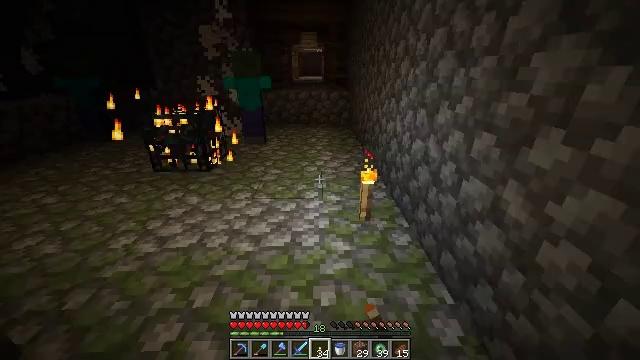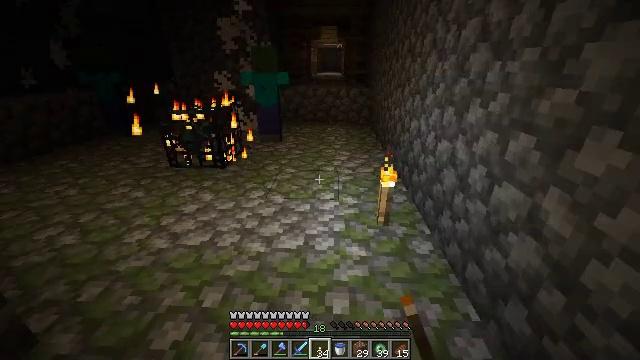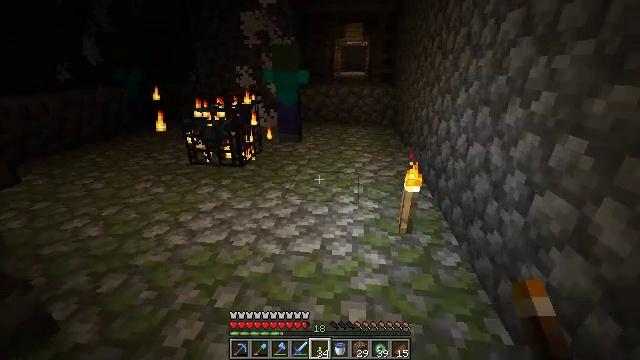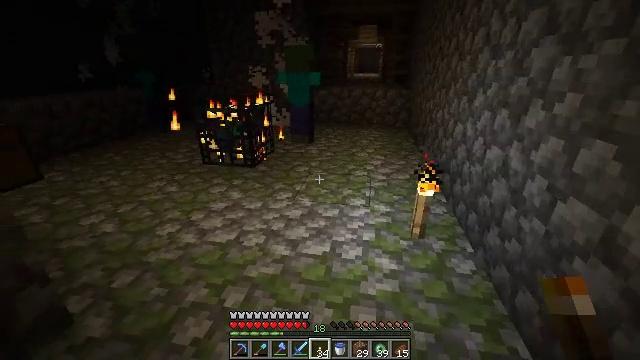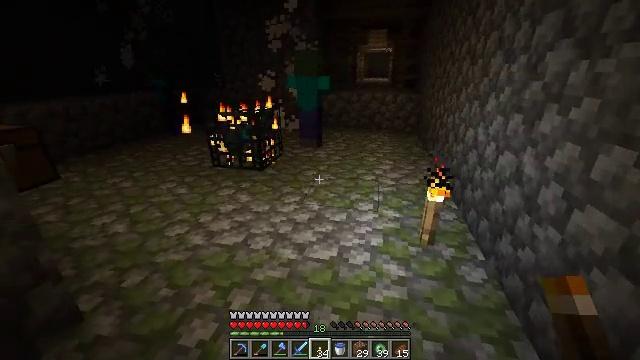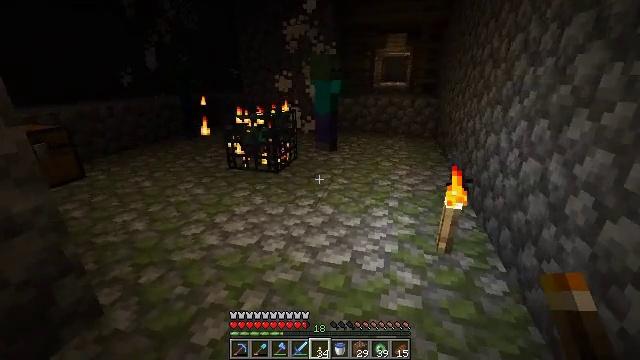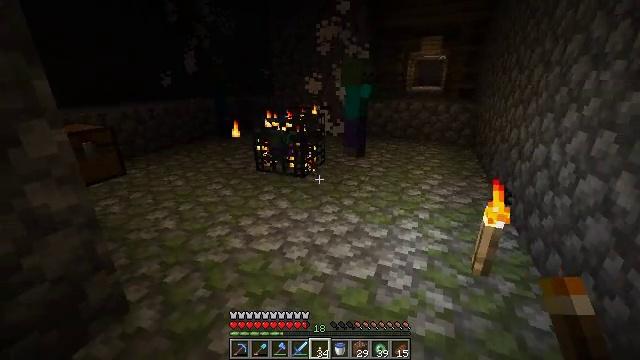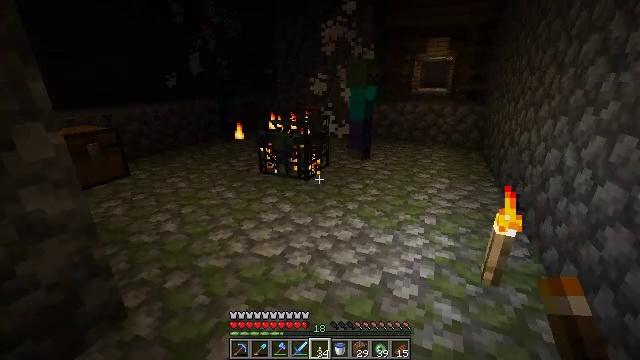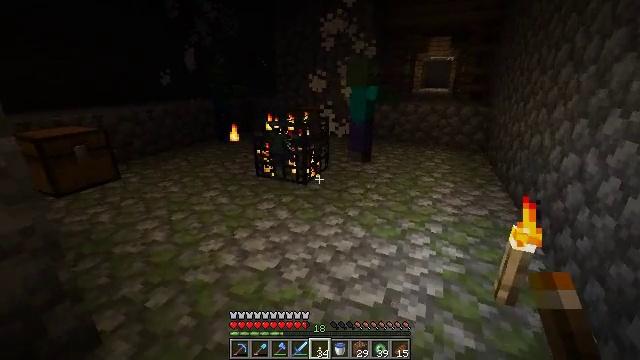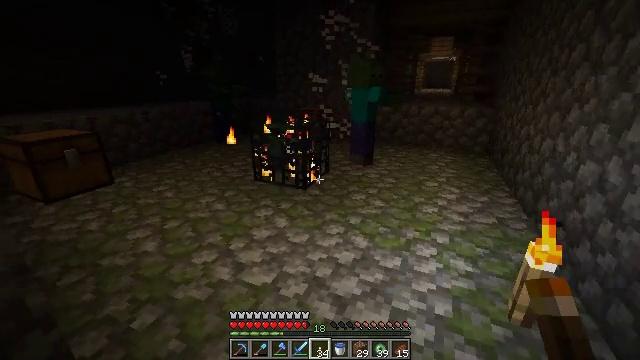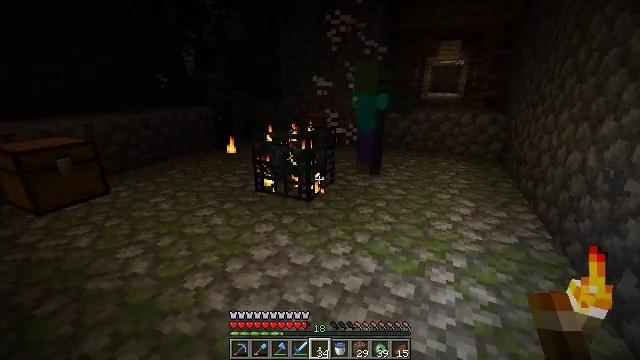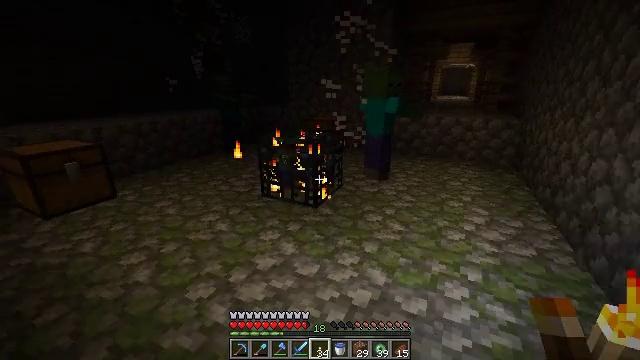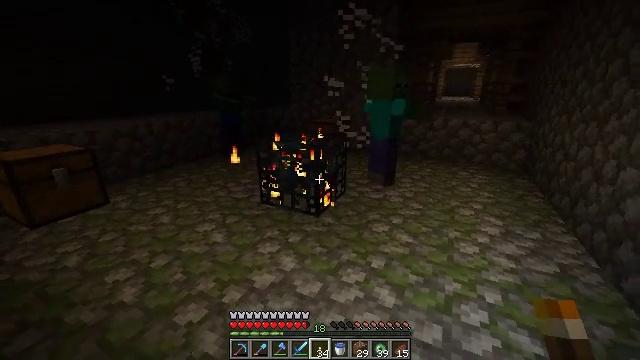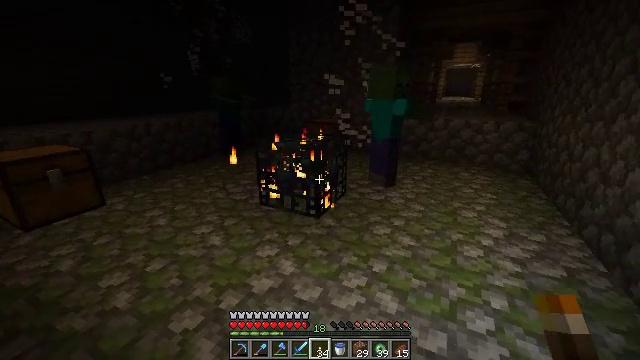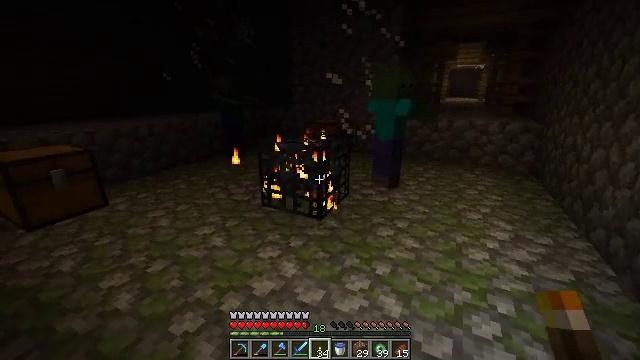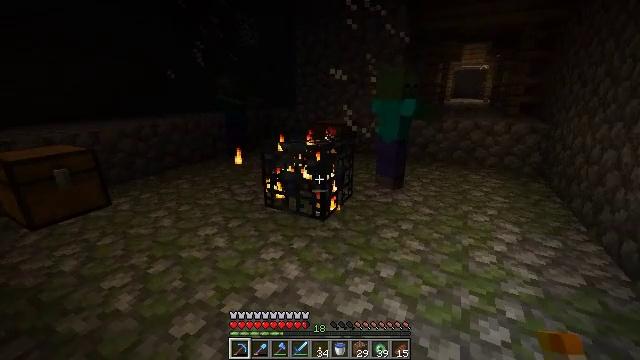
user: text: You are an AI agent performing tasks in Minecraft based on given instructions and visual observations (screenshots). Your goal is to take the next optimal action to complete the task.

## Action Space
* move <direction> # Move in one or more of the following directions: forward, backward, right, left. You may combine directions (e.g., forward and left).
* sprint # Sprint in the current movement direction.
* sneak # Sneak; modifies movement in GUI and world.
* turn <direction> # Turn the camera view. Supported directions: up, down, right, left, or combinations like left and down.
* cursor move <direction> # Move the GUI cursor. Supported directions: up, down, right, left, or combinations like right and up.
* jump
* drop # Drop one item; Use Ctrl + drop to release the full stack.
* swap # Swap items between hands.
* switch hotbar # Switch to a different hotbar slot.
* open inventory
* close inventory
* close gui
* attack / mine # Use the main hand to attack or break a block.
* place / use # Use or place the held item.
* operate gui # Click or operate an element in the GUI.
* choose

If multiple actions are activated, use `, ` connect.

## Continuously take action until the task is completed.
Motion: motion action
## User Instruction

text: Collect the spawner block.
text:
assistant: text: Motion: turn left
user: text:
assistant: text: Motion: turn left
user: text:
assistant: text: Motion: turn left
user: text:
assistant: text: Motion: turn left
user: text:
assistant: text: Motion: turn left
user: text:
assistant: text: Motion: move forward, turn left
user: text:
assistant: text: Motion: move forward, turn left
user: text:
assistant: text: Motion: move forward
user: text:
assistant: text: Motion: move forward
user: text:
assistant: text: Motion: move forward, turn left
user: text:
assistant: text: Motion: move forward, turn left
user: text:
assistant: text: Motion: no_op
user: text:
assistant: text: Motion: no_op
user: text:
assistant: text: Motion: no_op
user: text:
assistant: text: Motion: switch to hotbar 1
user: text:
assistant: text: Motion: switch to hotbar 1
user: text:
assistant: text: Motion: switch to hotbar 1
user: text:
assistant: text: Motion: turn left, switch to hotbar 1
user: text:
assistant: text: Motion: turn left
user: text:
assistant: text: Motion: move forward, attack / mine
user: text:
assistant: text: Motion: move forward, attack / mine
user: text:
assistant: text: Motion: move forward, attack / mine
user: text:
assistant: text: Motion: move forward, attack / mine
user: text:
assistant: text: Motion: no_op
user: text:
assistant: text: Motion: no_op
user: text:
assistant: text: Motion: no_op
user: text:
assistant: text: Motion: turn left
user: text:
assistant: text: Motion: no_op
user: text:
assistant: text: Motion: attack / mine
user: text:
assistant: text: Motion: attack / mine